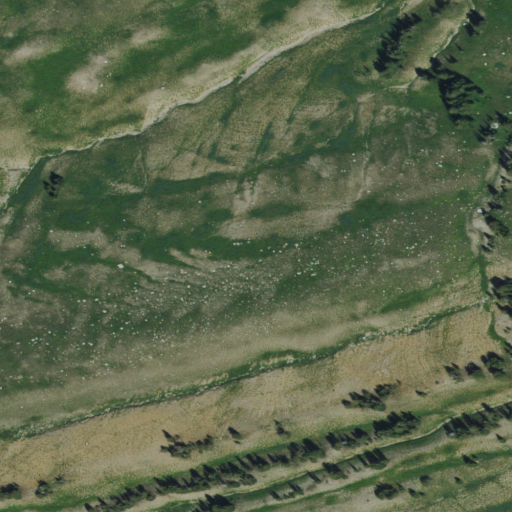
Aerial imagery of depression(s) in Wyoming named Moose Basin containing only shrub